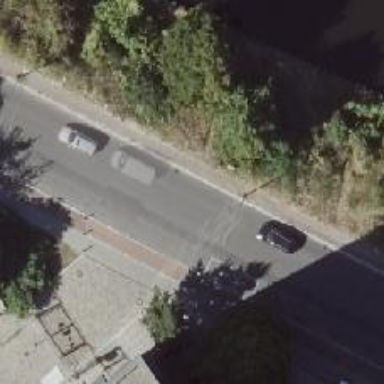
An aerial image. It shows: Tertiary road with asphalt surface. There is separate cycle track and sidewalks on both sides. There is parking lane on the right side.